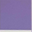
Piece: xx